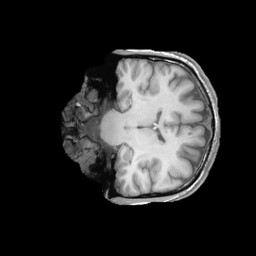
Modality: T1w
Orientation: coronal
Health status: ill
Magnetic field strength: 3 T